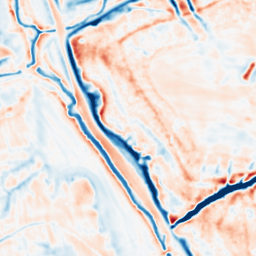
Category: multiscale
Decomposition family: dog
Decomposition parameters: sigma_low: 1
sigma_high: 5
Upsampling method: cubic_catmull_rom
Upsampling parameters: scale: 2
Upsampling scale: 2